Question: I installed Eclipse Indigo. At that time, I did not install the JavaEE edition of Indigo. Now I want to have the capabilities of JavaEE in my Indigo. Which plugin I should use for this. So that I can add Tomcat server and can get HTML/JSP syntax highlighting.
Following is my eclipse version screenshot.

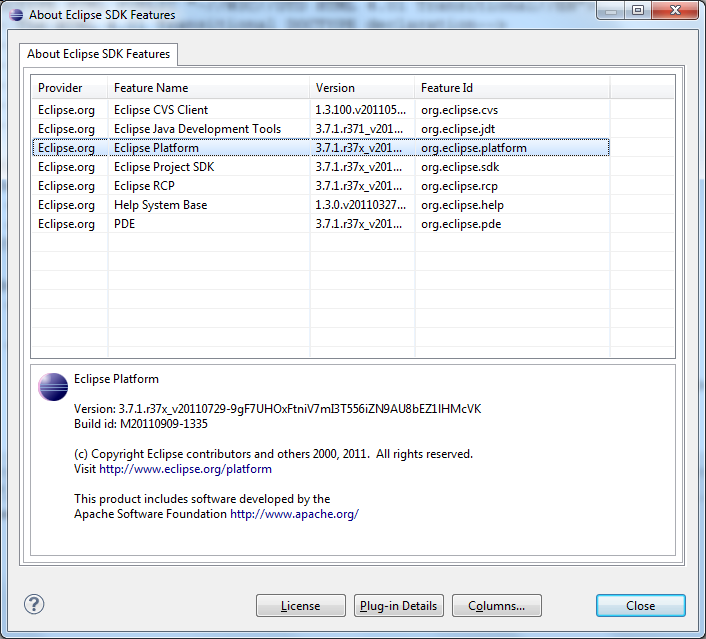
Answer: <URL>.
Note however that Eclipse Java EE edition contains some other features and plugins apart from WTP, so I would strongly encourage you to install fresh version of Eclipse Java EE and just connect it with your existing workspace.